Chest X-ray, PA view. Patient: 24 years old, sex M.
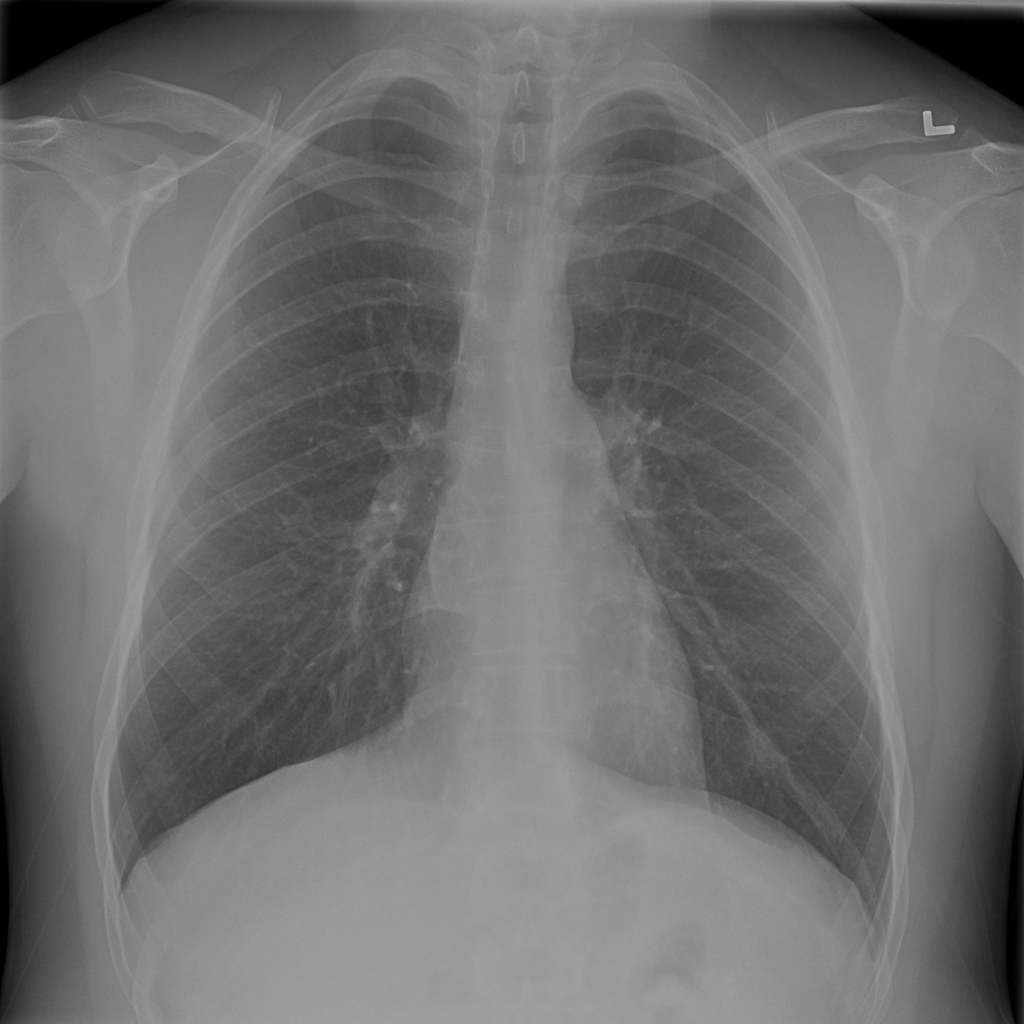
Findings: No Finding